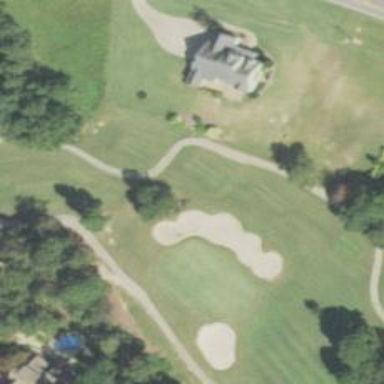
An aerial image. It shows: Service road designated as golf cart path.